Question: I have upgraded a couple of days ago to eclipse 4.2, and am working on a project that is tracked by git using the eGit plugin.
Suddenly, I think it must have been right after a commit with a push, the automatic import hints have completely forgotten about the classes of my project. All it can give hints for are the java standard library classes.
I've tried restarting eclipse, as well as cleaning the project, validating it, performing a pull, and looking at the .classpath file (which didn't look particularly odd to me).
If you look at the screenshot; in the package explorer you can see a class listed named SceneNode". On the right there is a file I was working on, which is in the same project, but which is missing the import option, which should be there.
Manually writing the import statement fixes the problem, but since I'm lazy I want my import options back. Has anyone else had this problem?

edit: here's my .classpath file:
'''
<?xml version="1.0" encoding="UTF-8"?>
<classpath>
<classpathentry kind="src" path="src"/>
<classpathentry kind="lib" path="jars/jinput.jar"/>
<classpathentry kind="lib" path="jars/lwjgl.jar">
<attributes>
<attribute name="org.eclipse.jdt.launching.CLASSPATH_ATTR_LIBRARY_PATH_ENTRY" value="ORRE-v2/natives"/>
</attributes>
</classpathentry>
<classpathentry kind="lib" path="jars/lzma.jar"/>
<classpathentry kind="lib" path="jars/slick-util.jar"/>
<classpathentry kind="lib" path="jars/slick.jar"/>
<classpathentry kind="lib" path="jars/xom-1.2.8.jar"/>
<classpathentry kind="con" path="org.eclipse.jdt.launching.JRE_CONTAINER/org.eclipse.jdt.internal.debug.ui.launcher.StandardVMType/JavaSE-1.6"/>
<classpathentry kind="con" path="org.eclipse.jdt.junit.JUNIT_CONTAINER/4"/>
<classpathentry kind="lib" path="jars/lwjgl_util.jar"/>
<classpathentry kind="output" path="bin"/>
</classpath>
'''
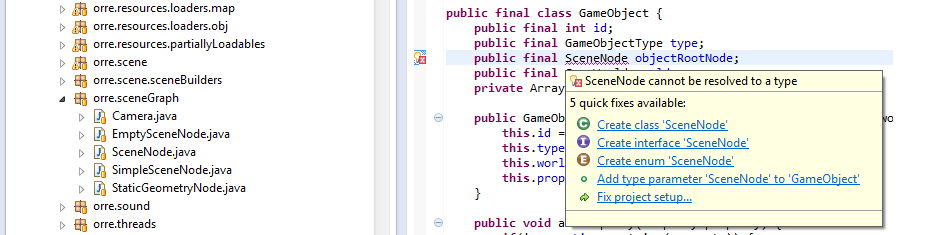
Answer: Try this:
Go to .
Make sure is ticked/checked.
If that does not work simply close the project and reopen it.